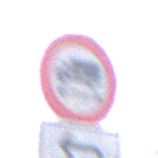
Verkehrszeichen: TatsaechlicheLaenge
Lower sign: RichtungsangabeDurchPfeile2
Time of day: MorningAfternoon
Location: Outdoor (Nature)
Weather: Clear
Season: Winter
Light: Natural